Question: I have a web forms project, gone MVC. That means I have:
- -
All our logic is in the controllers, and in code behind from our Web From views, we call the controllers and use the viewmodels.
'ContentController'.
What I need to do is to render a user control and get the HTML. Problem is, I have not added the System.Web.UI DLL, and my partials are in the VB.NET project.
Therefore, I want to do the following:
In my viewmodel, i have a property called 'Content'. In my content I want to inject a string like this:
'''
var res = "<%=Html.Render("~\Views\Products\_ProductRecListItemView.ascx", p)%>";
'''
And then set a value called 'p' in my viewmodel, and then set that value like this:
'''
ProductController productController = new ProductController();
var p_model = productController.Get("9788711401262");
model.p = p_model;
'''
Now, my problem is when I layout this in a '<p>@Model.Content</p>', it obviously ends up looking like this as it is treated as a string on my page:

So my question is... How do I render this string as code, so I actually load my user control?
For reference, this is my "view":
'''
<asp:Content ID="Content4" ContentPlaceHolderID="ContentMain" runat="server">
<div class="cmsSection">
<h1><%=Model.Headline%></h1>
<div>
<%=Model.Content%>
</div>
</div>
</asp:Content>
'''
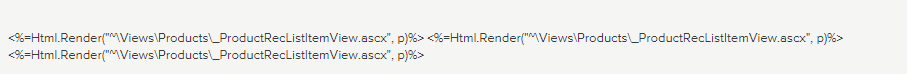
Answer: asp.net web forms has LoadControl method to render user control.
'''
Control TemplateControl.LoadControl(Type t, object[] parameters)
'''
you can directly call-
'''
LoadControl("~/control.ascx");
'''